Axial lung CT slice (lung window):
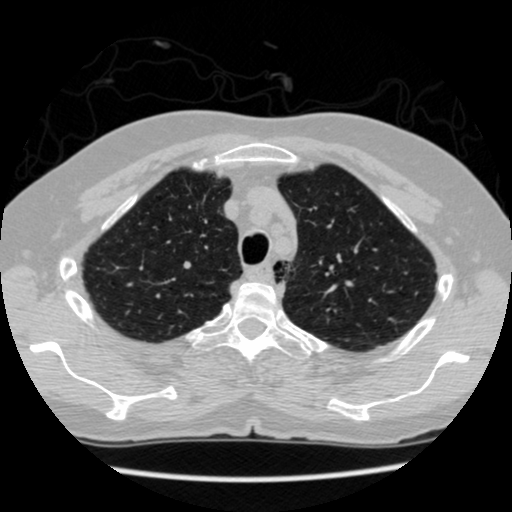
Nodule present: no